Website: macys
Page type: gifting
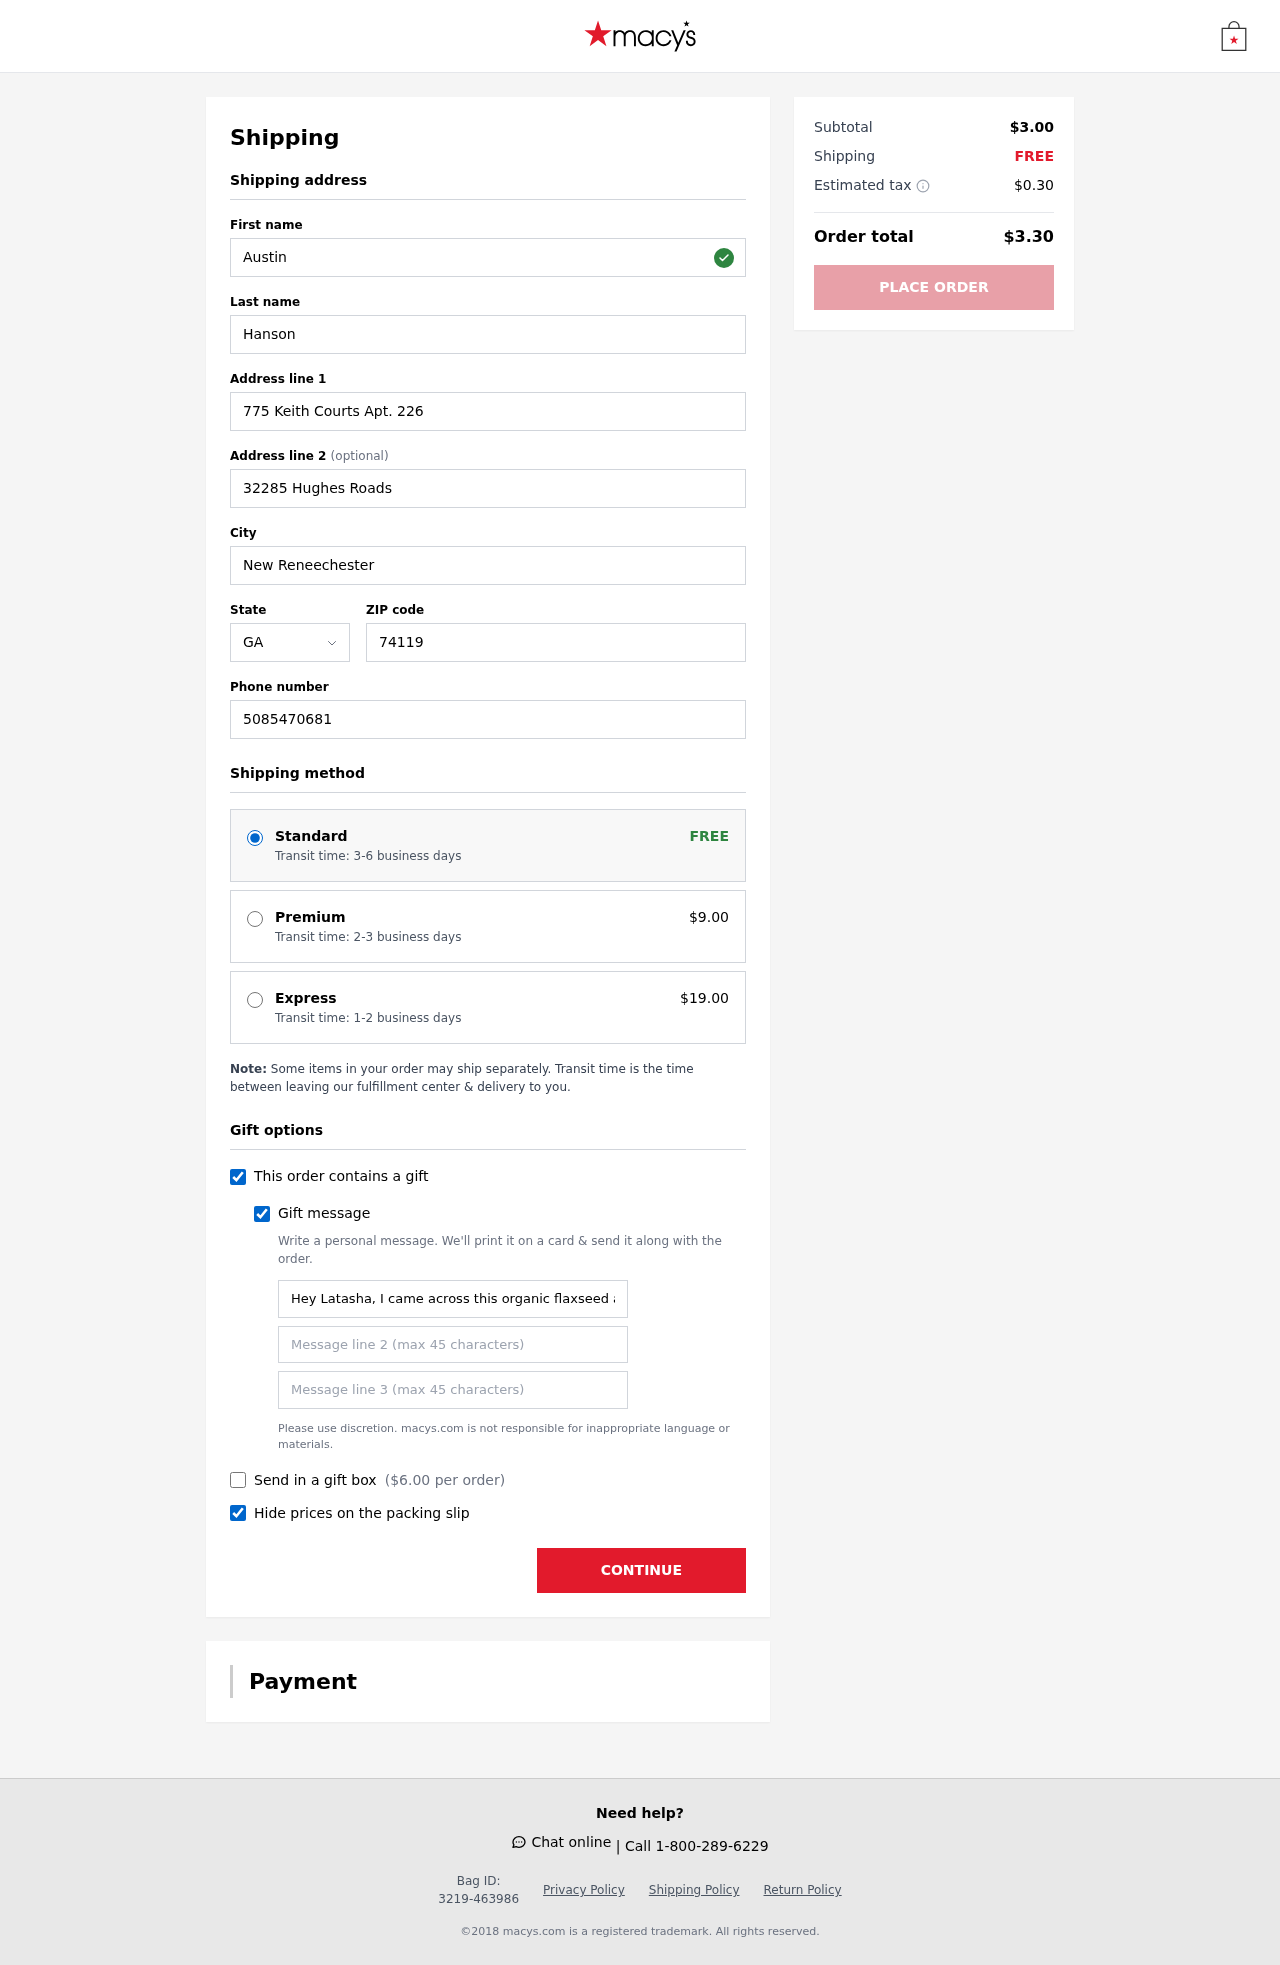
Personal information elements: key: PII_STATE_ABBR
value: GA
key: PII_FIRSTNAME
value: Austin
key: PII_LASTNAME
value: Hanson
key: PII_STREET
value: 775 Keith Courts Apt. 226
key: PII_STREET2
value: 32285 Hughes Roads
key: PII_CITY
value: New Reneechester
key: PII_POSTCODE
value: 74119
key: PII_PHONE
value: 5085470681
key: PII_GIFT_MESSAGE
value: Hey Latasha, I came across this organic flaxseed and thought it would be perfect for your healthy recipes! I know how much you enjoy adding nutritious touches to your meals. Hope you find some new favorites with it!  Austin
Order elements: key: ORDER_SHIPPING_STANDARD
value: Transit time: 3-6 business days
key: ORDER_SHIPPING_PREMIUM
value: Transit time: 2-3 business days
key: ORDER_SHIPPING_PREMIUM_PRICE
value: $9.00
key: ORDER_SHIPPING_EXPRESS
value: Transit time: 1-2 business days
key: ORDER_SHIPPING_EXPRESS_PRICE
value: $19.00
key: ORDER_GIFT_BOX_PRICE
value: $6.00
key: ORDER_SUBTOTAL
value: $3.00
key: ORDER_SHIPPING_COST
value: FREE
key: ORDER_TAX
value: $0.30
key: ORDER_TOTAL
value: $3.30